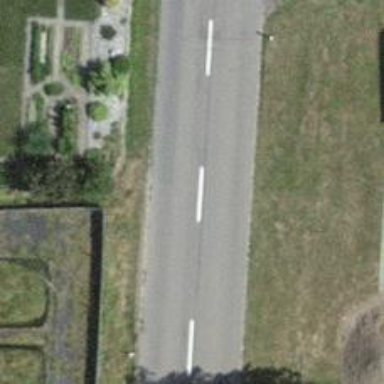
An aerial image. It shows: Unclassified road with asphalt surface.